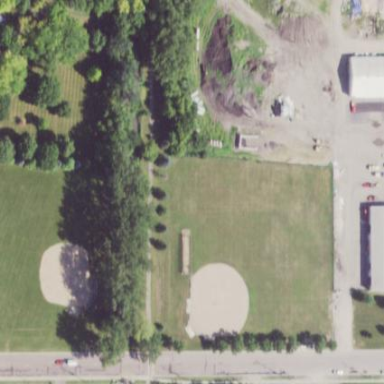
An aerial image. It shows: Park.